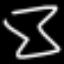
Label: hourglass